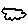
Label: cloud